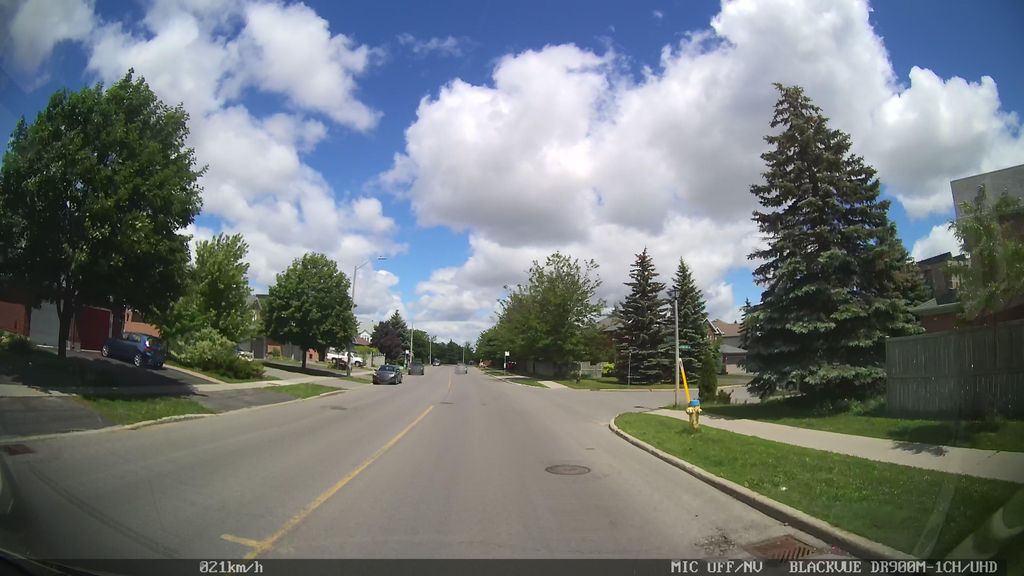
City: ottawa-gatineau